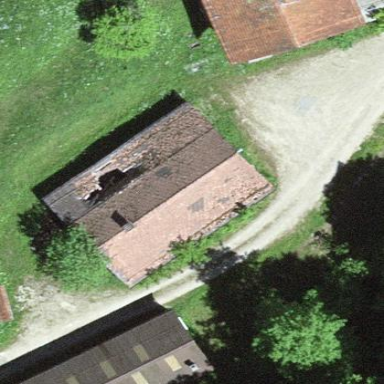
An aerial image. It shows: Farmyard area.